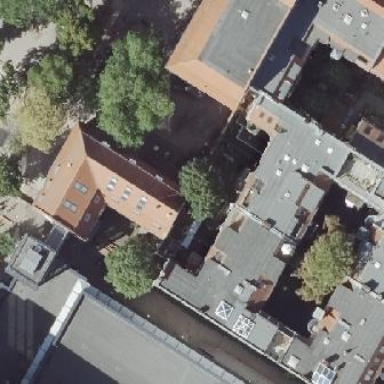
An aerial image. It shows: School building with gambrel roof.